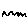
Label: zigzag